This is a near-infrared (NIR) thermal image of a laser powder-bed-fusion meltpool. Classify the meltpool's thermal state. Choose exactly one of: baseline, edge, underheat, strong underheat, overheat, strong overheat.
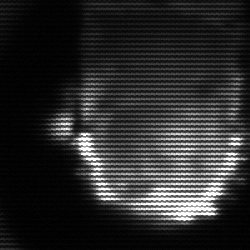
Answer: baseline